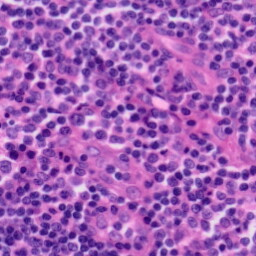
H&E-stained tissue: Tonsil